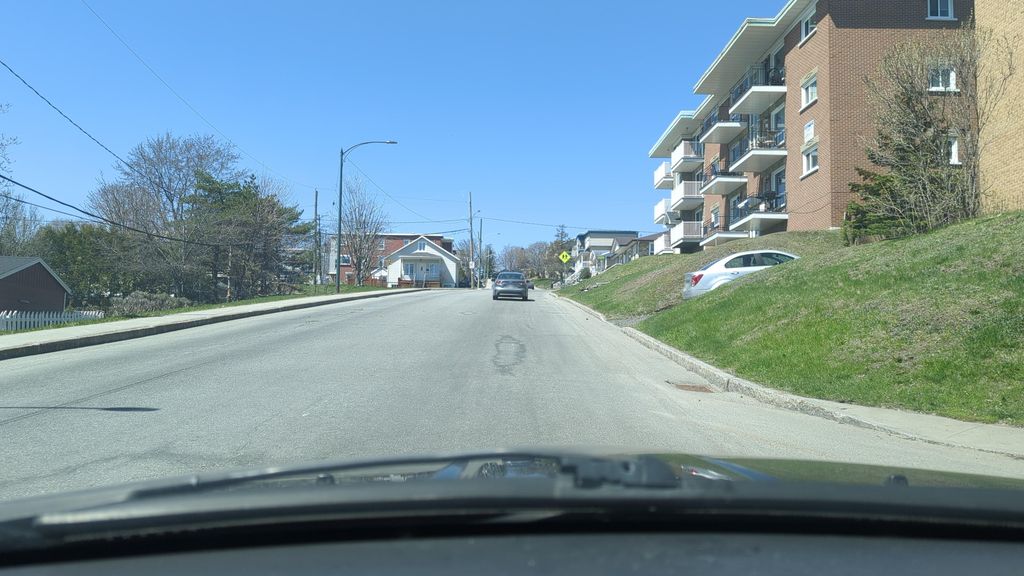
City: quebec_city